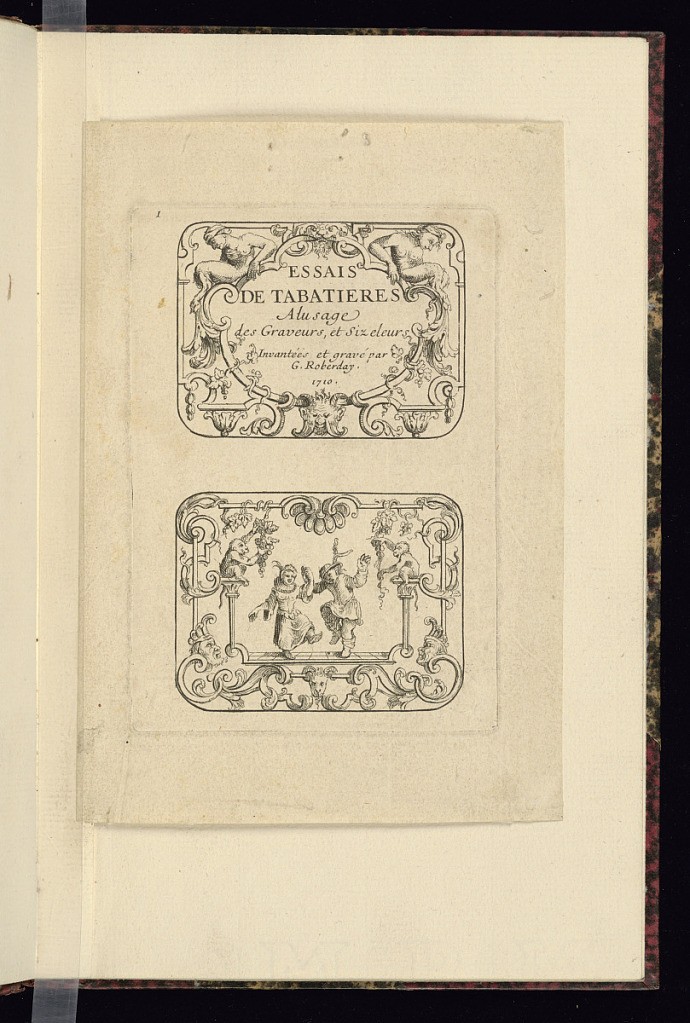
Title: Title Page and Snuffbox Design
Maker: G. Roberday, French, active 1697 – 1713
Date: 1710
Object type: Print
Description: Two designs for snuffbox lids, one above the other. The upper design features the title and date of the series. Both designs feature grotesque ornament, strapwork, mascarons (masks), scrolling acanthus leaves, grapes, monkeys, a ram's head, and mythological figures. The lower design features a man and a woman dancing in the center of the ornamental borders. The plate is numbered.